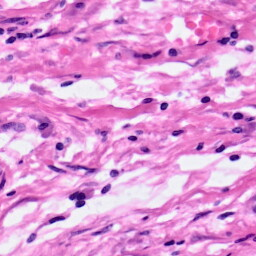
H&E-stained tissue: Pancreatic